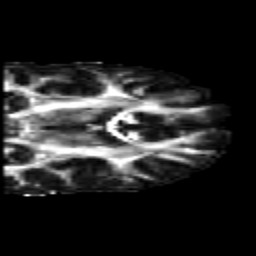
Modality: FA
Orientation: coronal
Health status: healthy
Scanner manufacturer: siemens
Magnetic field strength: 3 T
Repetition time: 10 s
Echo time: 0.092 s